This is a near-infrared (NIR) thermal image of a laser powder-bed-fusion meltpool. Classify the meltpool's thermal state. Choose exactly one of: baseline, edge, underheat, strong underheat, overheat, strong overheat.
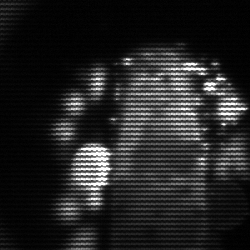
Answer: strong underheat